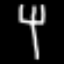
Label: fork